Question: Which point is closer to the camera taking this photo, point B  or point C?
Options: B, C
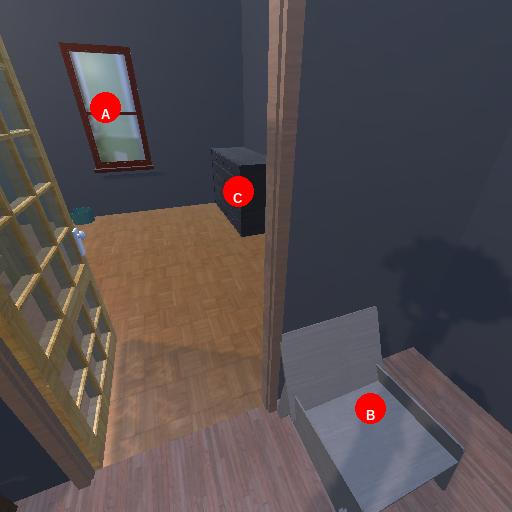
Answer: B